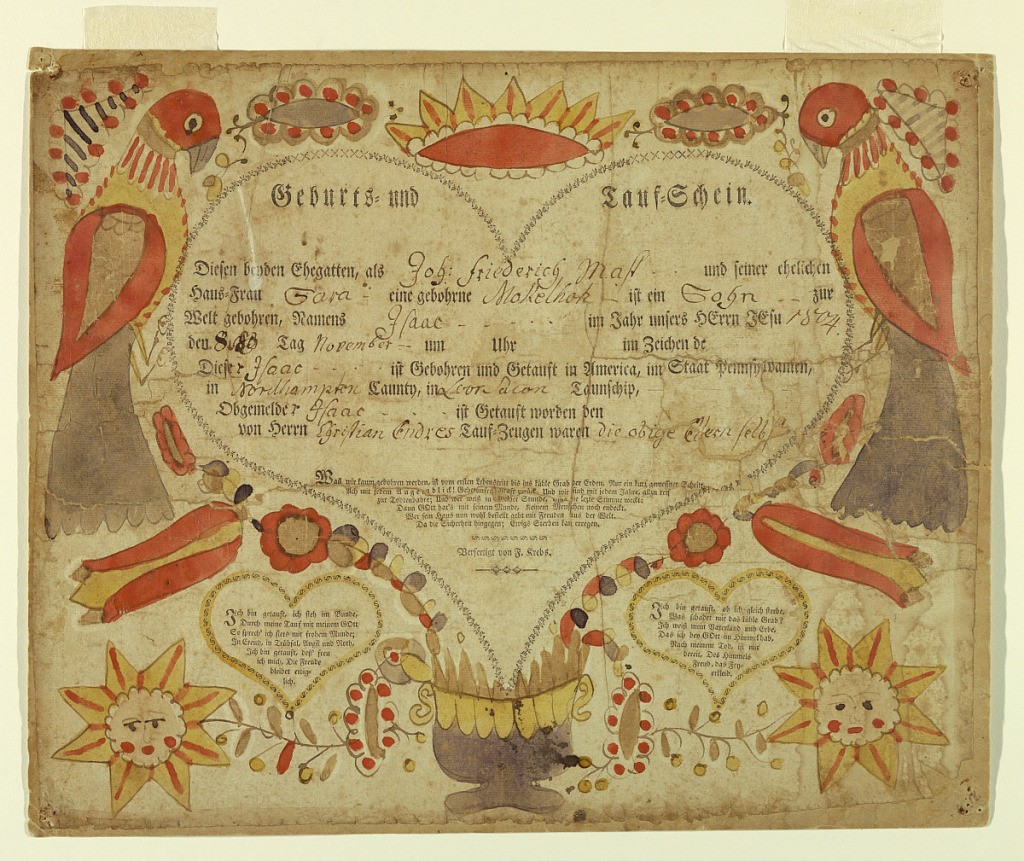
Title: Fraktur taufschein (Birth Certificate)
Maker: Johann Jacob Friedrich Krebs, German, active United States, ca. 1749 - 1815
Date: ca. 1804
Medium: Calligraphy in brown ink, brush and watercolor on paper
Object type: Calligraphy
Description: Large printed heart with words and artist's name inside, and information written in German about Isaac Friederich Mass (?), born 1804, son of Johann and Sara. Smaller hearts with verses below. Around the edges, birds, crown, suns and flowers painted in orange, brown, and yellow inks.